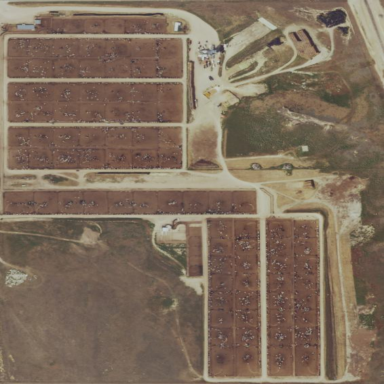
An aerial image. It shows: Feedlot in farmyard.